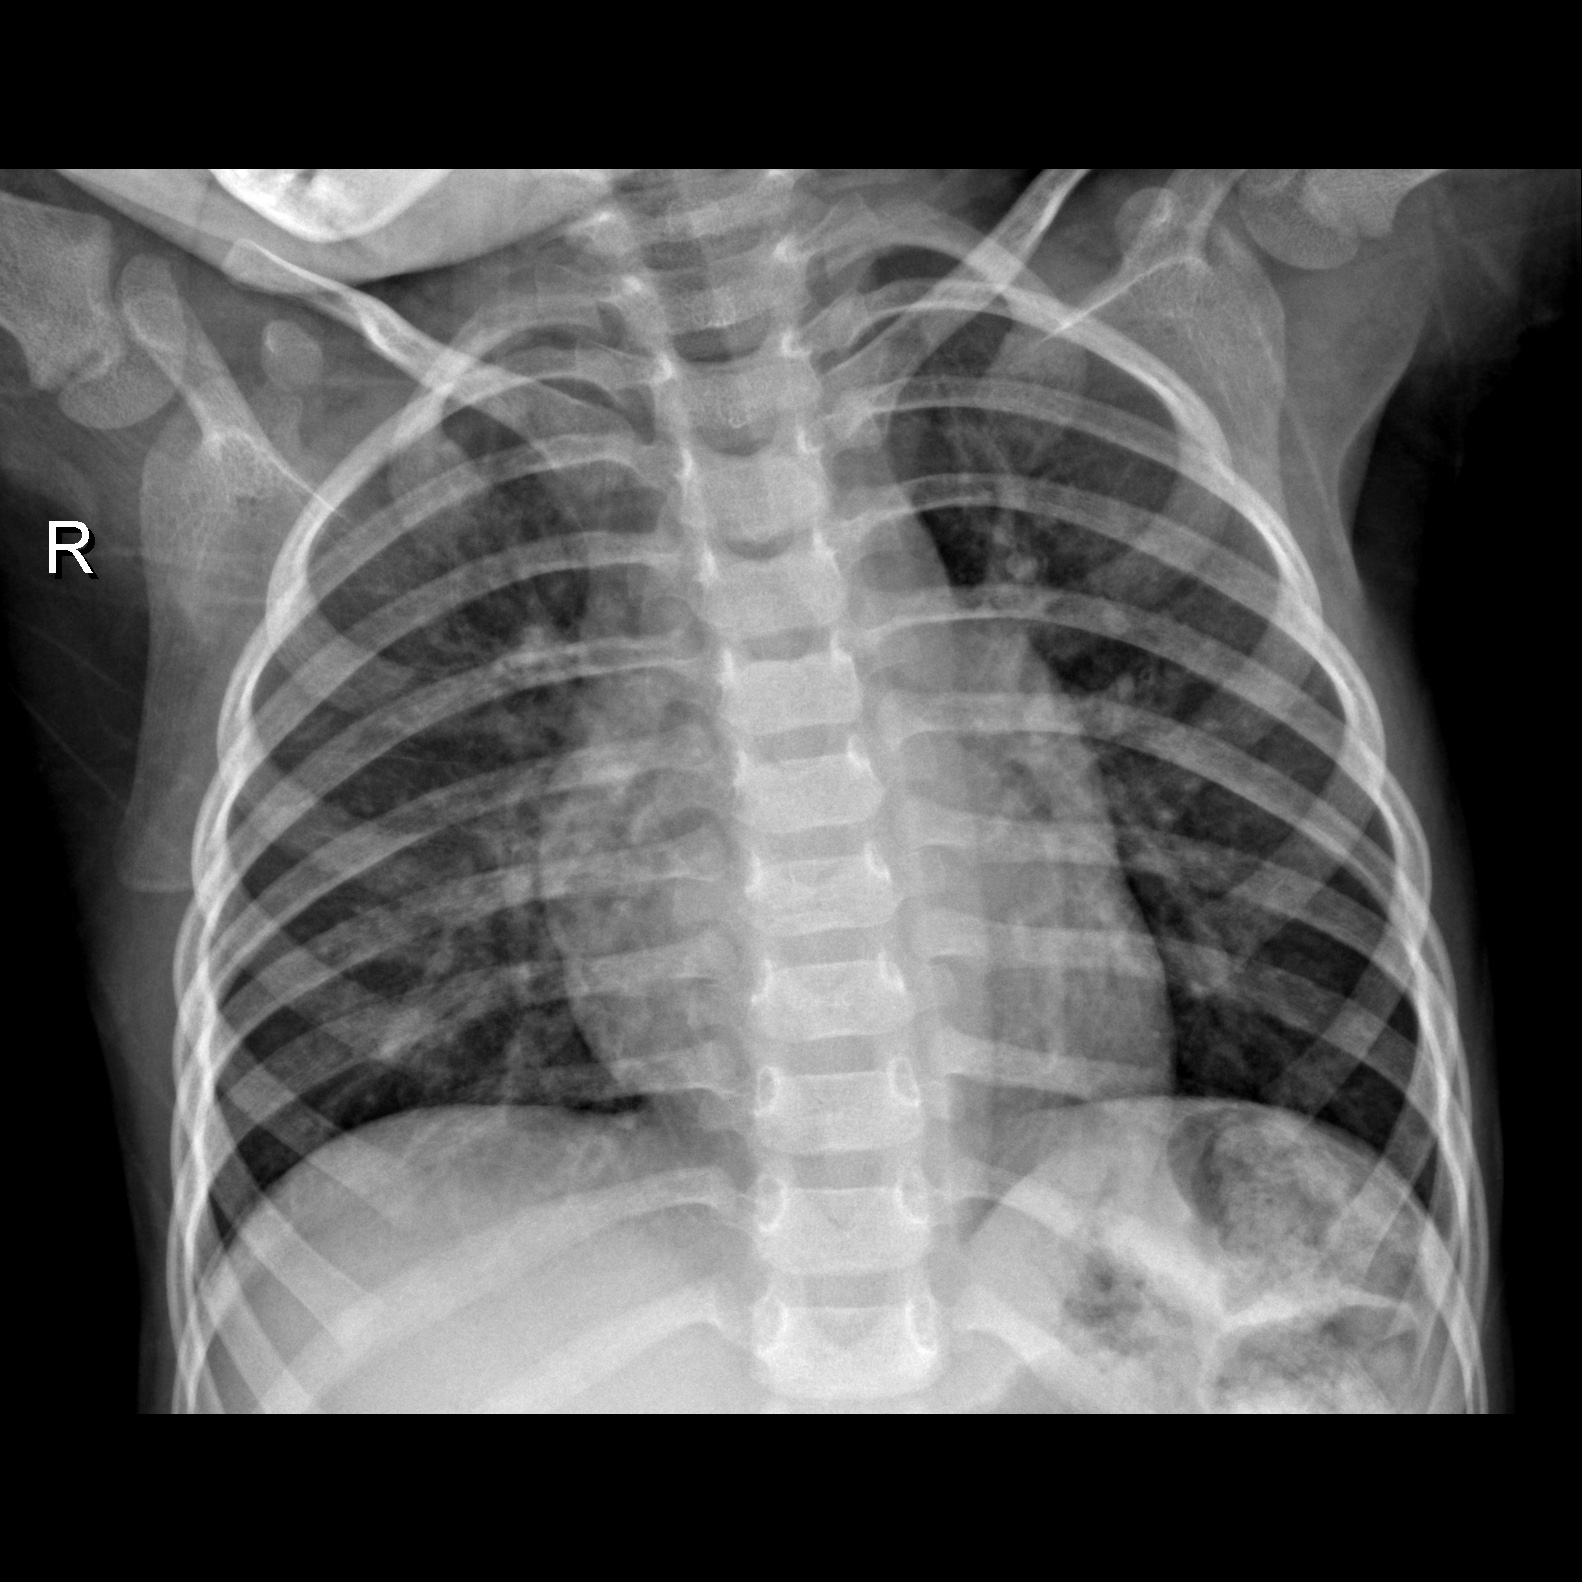
Diagnosis: NORMAL